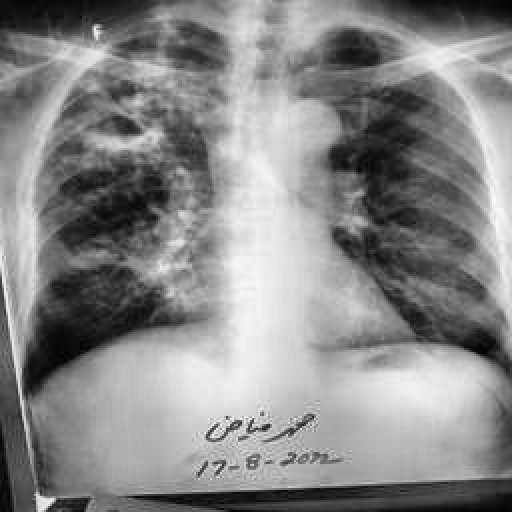
Finding: TUBERCULOSIS